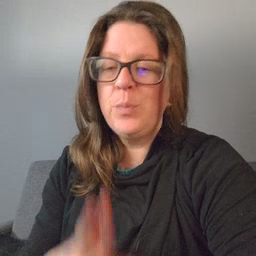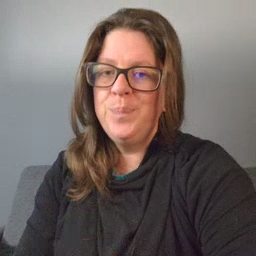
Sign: no